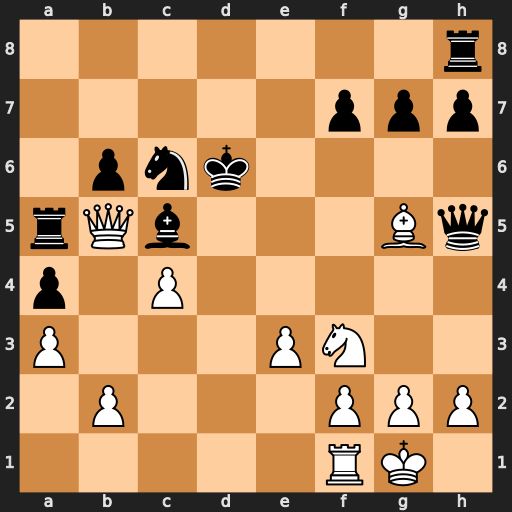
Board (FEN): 7r/5ppp/1pnk4/rQb3Bq/p1P5/P3PN2/1P3PPP/5RK1
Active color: w
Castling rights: -
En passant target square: -
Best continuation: Bf4+ Ke7 Qxc6